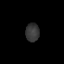
Tissue: lung
Cell type: Endothelial cells
Senescence score: 0.5546
Nuclear area (px): 249
Mean DAPI intensity: 54.731